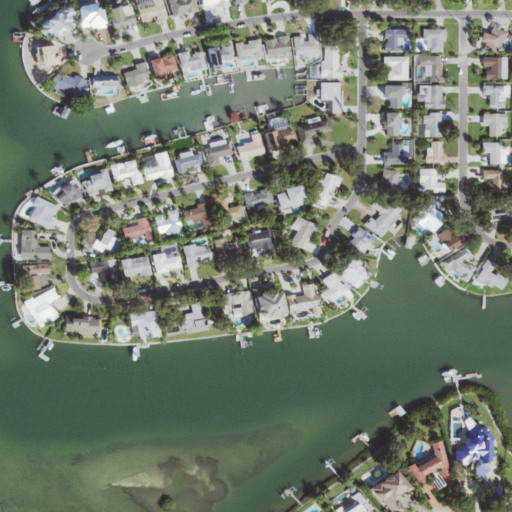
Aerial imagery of cape in Florida named McKay Point containing medium intensity development, open water, low intensity development, herbaceous wetlands, and high intensity development